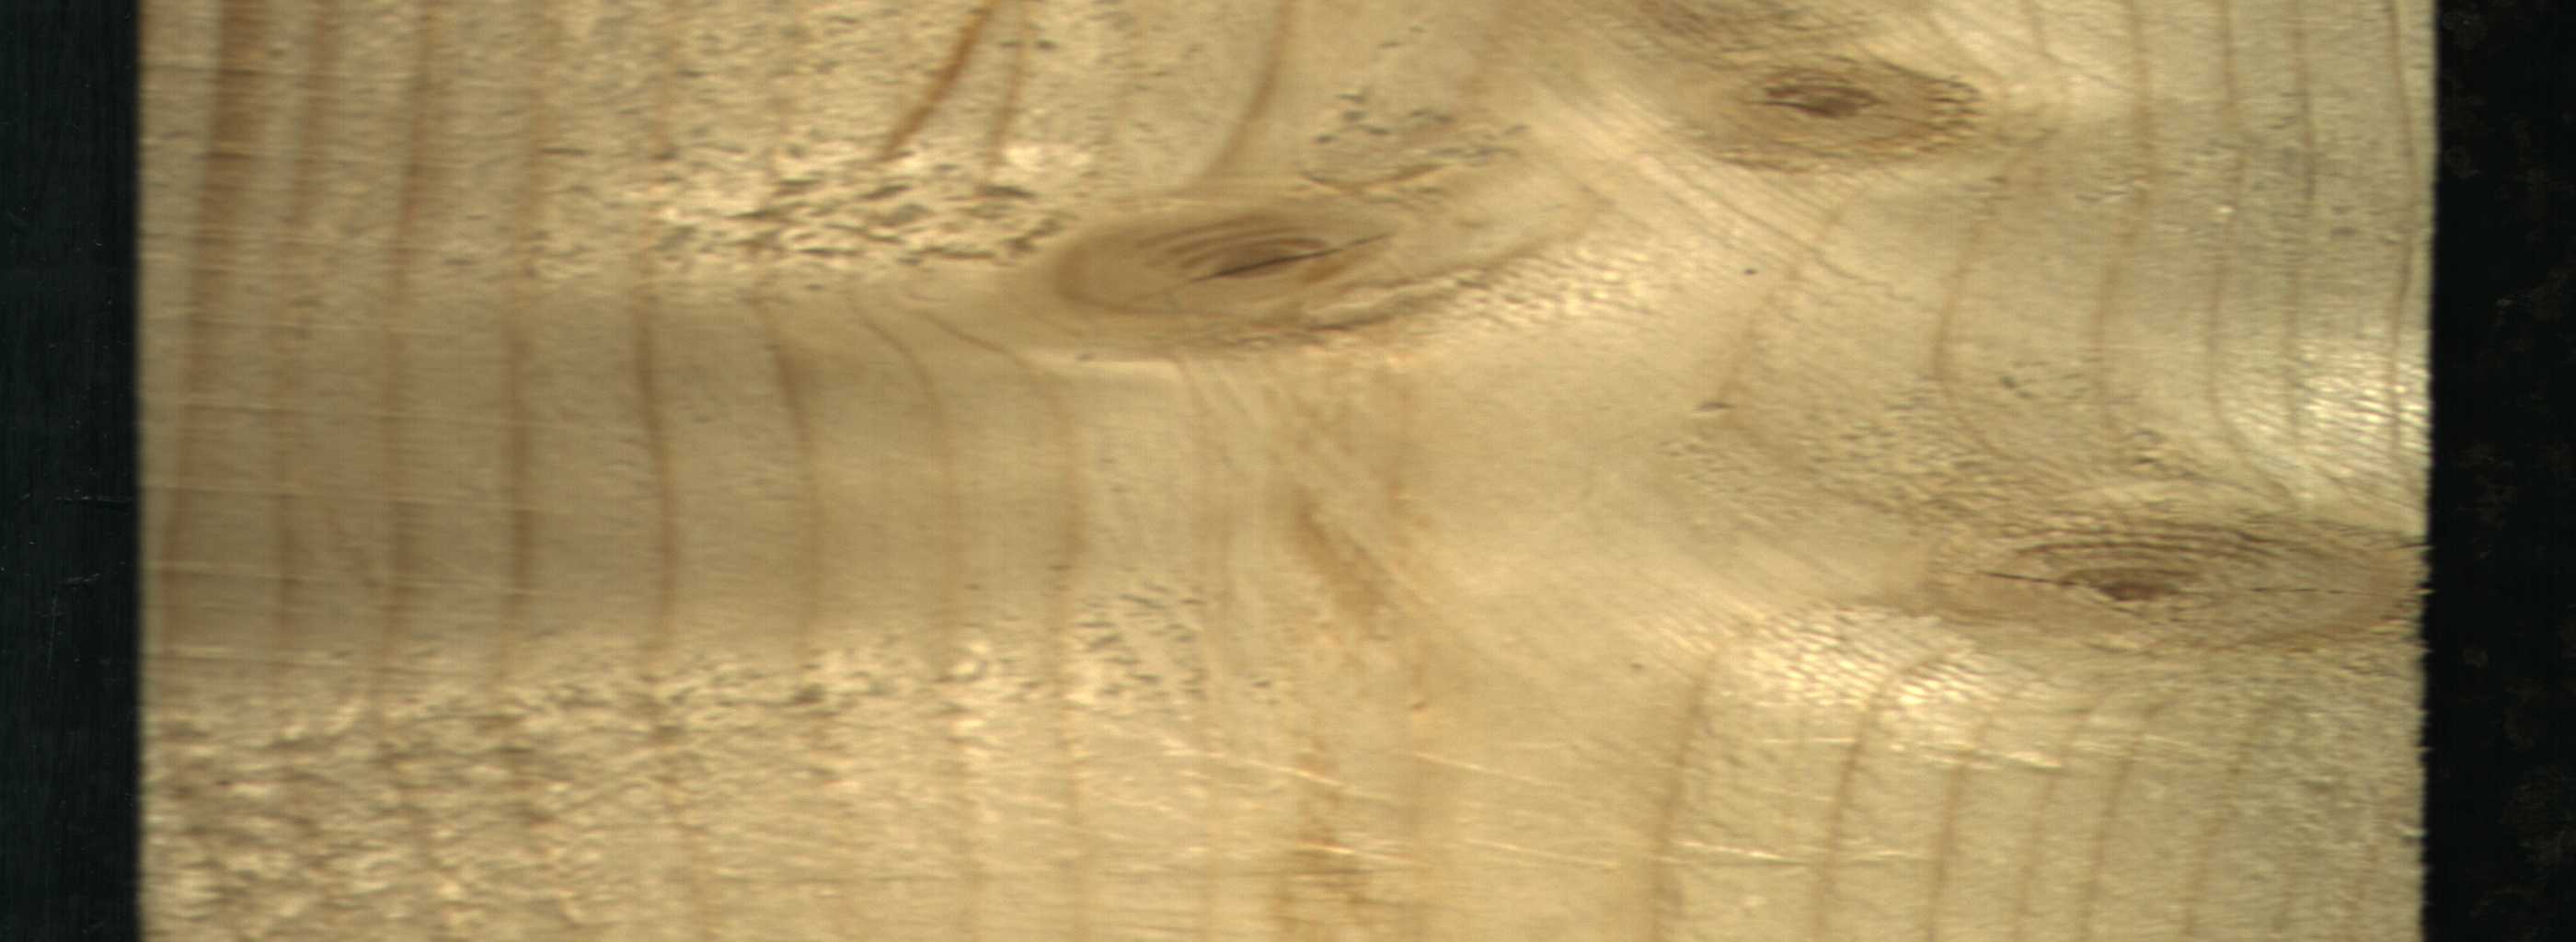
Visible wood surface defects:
knot_with_crack
knot_with_crack
Live_Knot